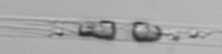
Label: Dactyliosolen_blavyanus